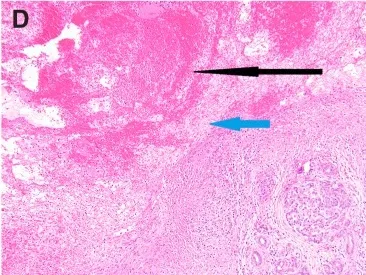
(C, D) This finding was confirmed histologically with communication of the portal vein and adjacent pancreatic parenchyma. The fistula was characterized by hemorrhage (black arrows) and surrounding fibrosis (blue arrows) with residual pancreatic parenchyma at the periphery.
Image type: pathology (h&e)